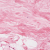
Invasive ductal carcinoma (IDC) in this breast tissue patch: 0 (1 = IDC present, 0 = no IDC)